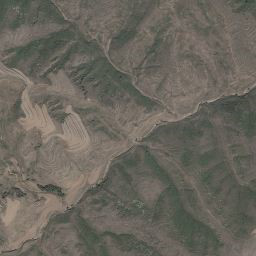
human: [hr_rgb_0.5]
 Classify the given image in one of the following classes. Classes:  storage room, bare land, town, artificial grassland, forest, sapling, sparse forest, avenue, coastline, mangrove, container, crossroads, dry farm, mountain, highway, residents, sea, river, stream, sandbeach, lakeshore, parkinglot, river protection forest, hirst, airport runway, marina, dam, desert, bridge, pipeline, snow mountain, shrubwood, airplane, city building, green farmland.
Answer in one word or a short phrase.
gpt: mountain